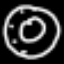
Label: donut